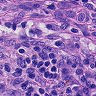
Metastatic tissue present: yes